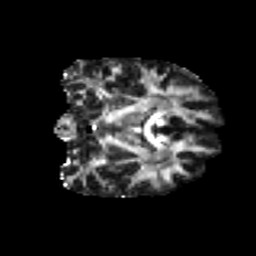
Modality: FA
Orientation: coronal
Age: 37
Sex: male
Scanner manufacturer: ge
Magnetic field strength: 3 T
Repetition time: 7.8 s
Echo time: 0.0607 s